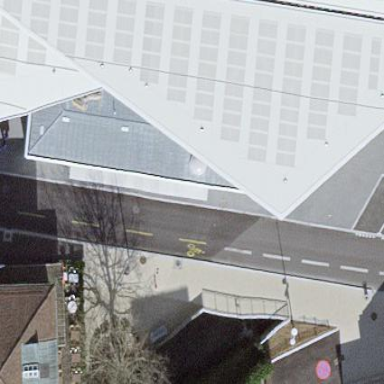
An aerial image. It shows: White roof of building.